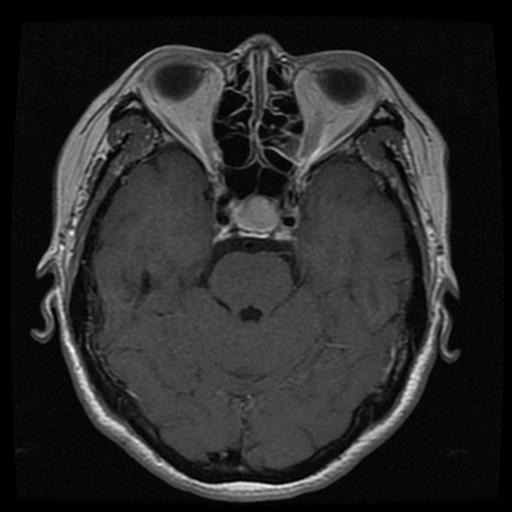
Label: pituitary